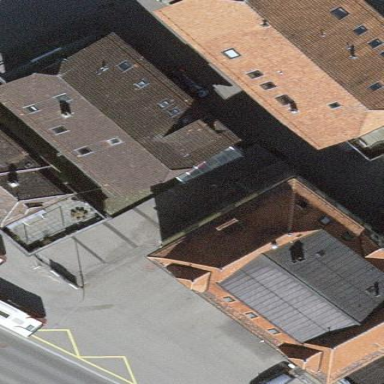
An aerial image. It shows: Beige building with red half-hipped roof.